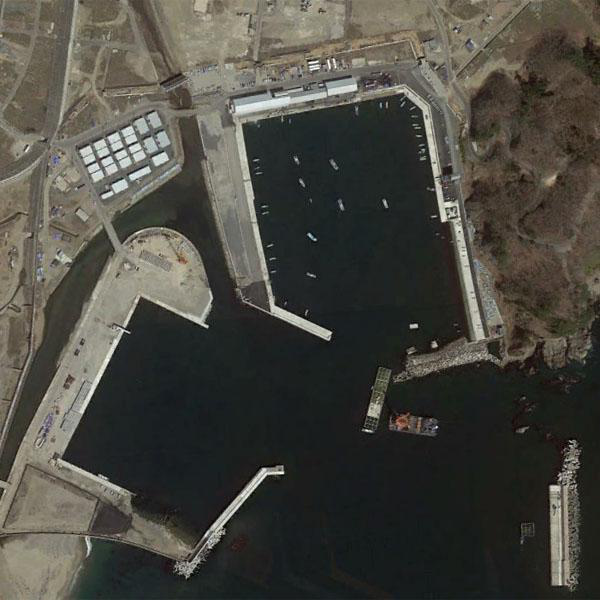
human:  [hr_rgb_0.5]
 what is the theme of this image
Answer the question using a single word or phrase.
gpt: port